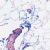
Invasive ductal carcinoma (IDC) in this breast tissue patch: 0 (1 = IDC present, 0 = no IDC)